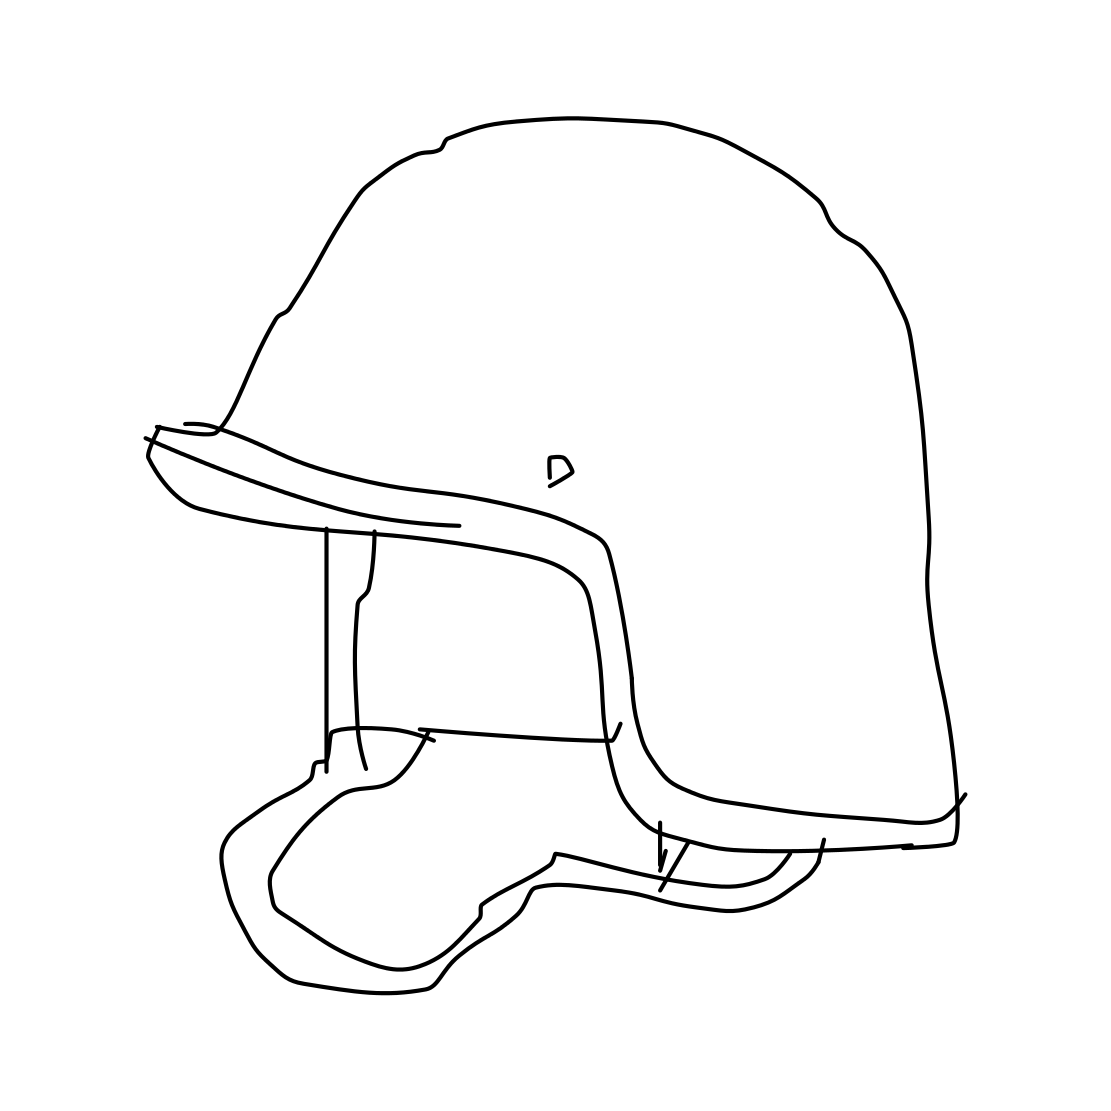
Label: helmet